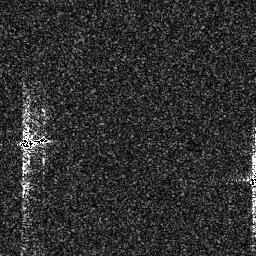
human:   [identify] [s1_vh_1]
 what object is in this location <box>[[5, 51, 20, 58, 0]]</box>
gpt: <ref>1 medium ship at the left</ref>